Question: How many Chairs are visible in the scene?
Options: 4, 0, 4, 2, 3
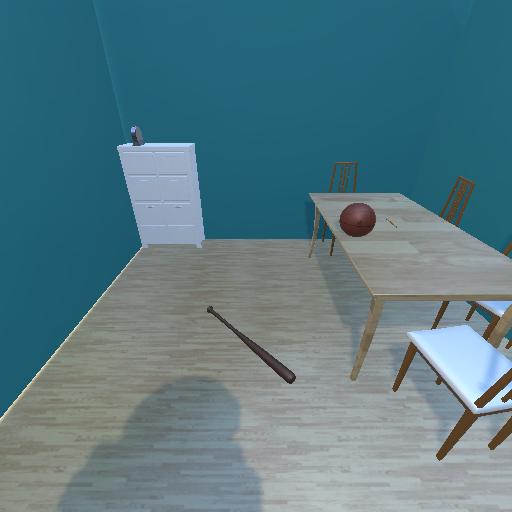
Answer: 4